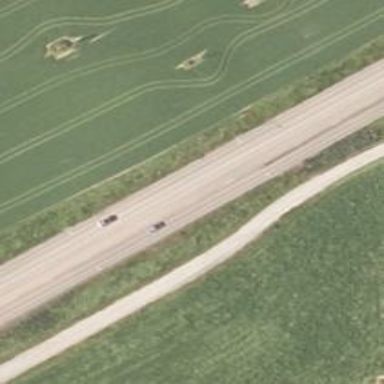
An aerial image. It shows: Asphalt trunk highway.